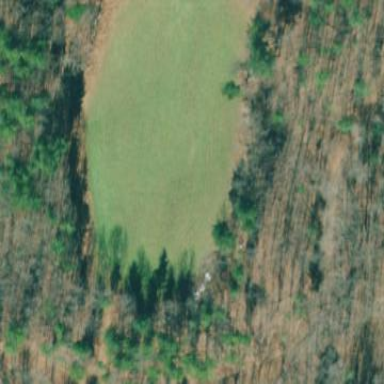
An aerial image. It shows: Wildlife opening in meadow area.